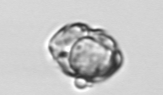
Label: Proterythropsis